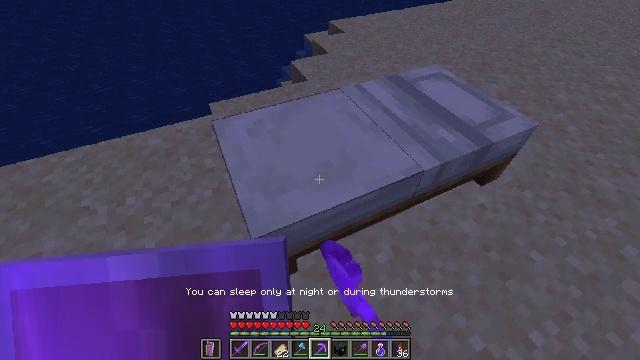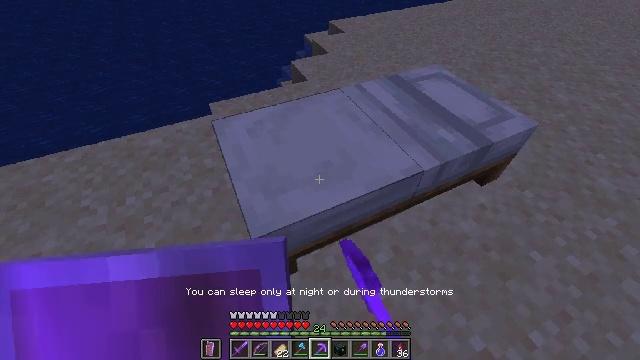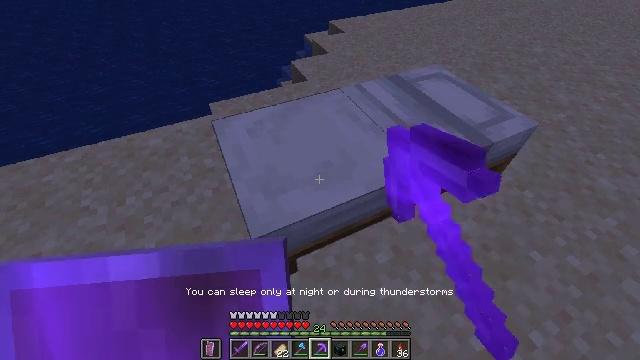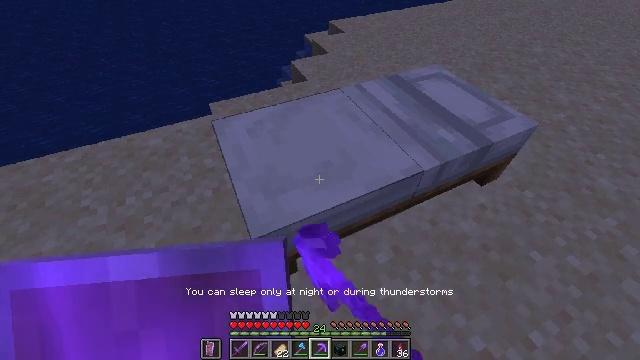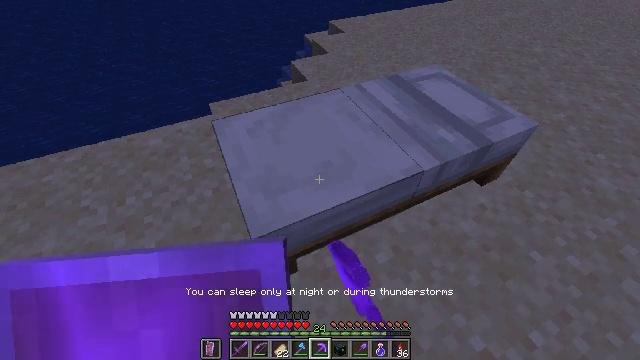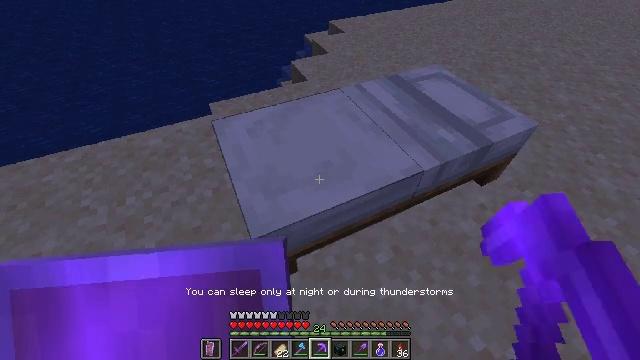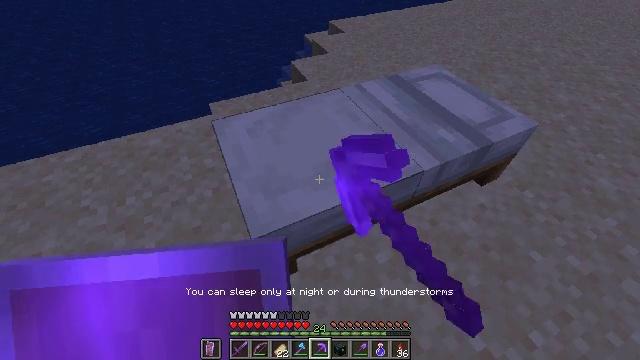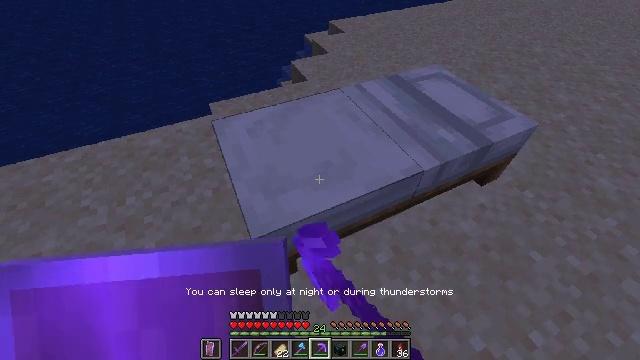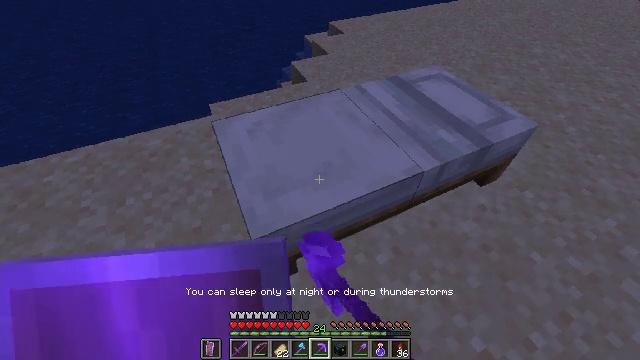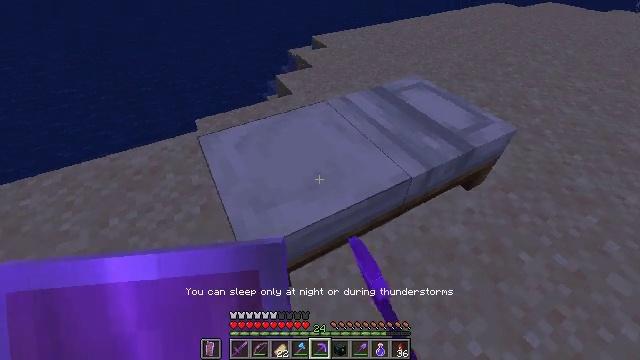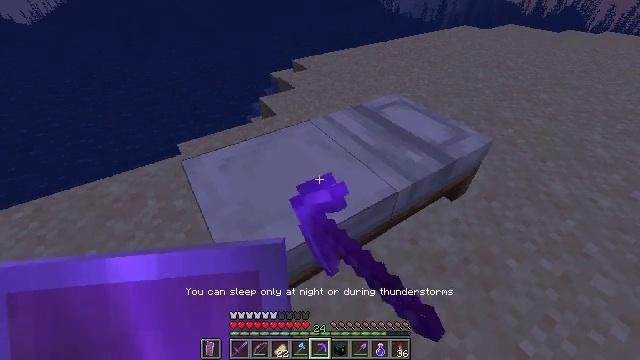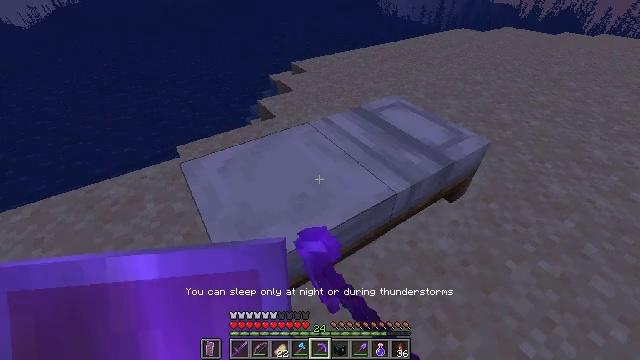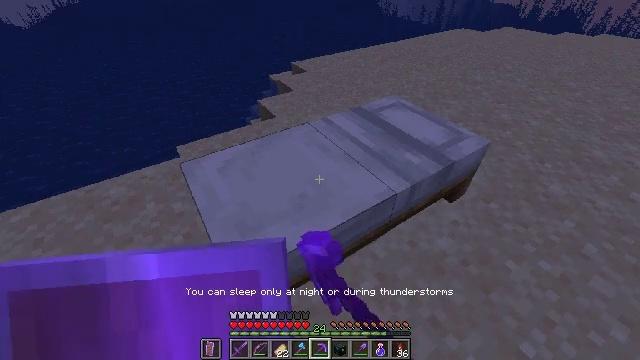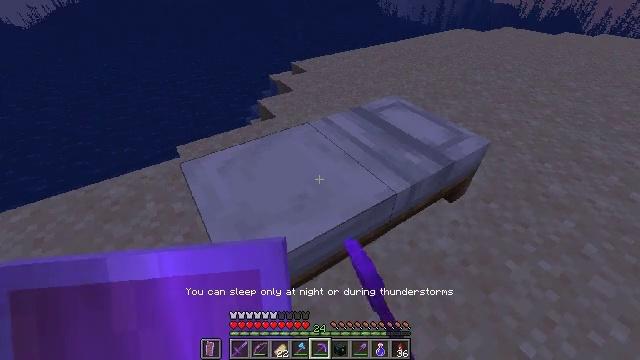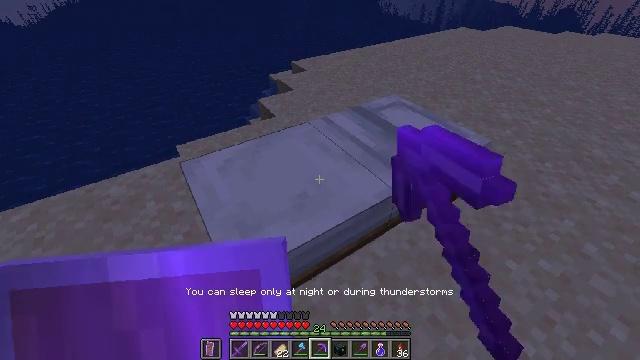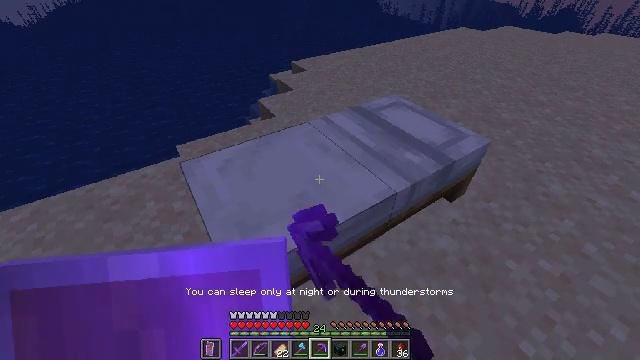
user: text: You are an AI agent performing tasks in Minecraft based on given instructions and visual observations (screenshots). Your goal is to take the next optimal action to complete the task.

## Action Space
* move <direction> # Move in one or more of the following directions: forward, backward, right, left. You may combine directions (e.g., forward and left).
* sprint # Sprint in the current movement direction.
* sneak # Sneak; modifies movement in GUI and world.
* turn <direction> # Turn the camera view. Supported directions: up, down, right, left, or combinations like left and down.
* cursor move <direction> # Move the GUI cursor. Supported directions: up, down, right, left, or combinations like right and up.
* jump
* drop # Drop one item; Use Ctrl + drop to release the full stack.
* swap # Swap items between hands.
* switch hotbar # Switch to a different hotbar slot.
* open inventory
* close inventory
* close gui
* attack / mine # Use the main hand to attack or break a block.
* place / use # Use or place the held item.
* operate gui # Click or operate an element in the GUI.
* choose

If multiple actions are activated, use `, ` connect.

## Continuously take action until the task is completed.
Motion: motion action
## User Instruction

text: Mine the white bed.
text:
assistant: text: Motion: use / place
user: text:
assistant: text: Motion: use / place
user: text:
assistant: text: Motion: use / place
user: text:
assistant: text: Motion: use / place
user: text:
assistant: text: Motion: use / place
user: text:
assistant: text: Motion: use / place
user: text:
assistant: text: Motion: use / place
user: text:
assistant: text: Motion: use / place
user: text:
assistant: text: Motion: turn right and up, use / place
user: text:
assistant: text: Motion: turn right and up, use / place
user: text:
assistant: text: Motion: use / place
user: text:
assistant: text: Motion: use / place
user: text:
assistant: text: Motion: use / place
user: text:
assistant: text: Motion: use / place
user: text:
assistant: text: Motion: use / place
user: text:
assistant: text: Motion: use / place
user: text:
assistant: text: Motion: use / place
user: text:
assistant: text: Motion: use / place
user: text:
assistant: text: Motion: use / place
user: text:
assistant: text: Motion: use / place
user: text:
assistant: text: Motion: use / place
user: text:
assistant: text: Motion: use / place
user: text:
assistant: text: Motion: use / place
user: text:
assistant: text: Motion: use / place
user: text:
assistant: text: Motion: use / place
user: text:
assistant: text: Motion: use / place
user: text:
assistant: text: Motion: use / place
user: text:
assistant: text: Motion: use / place
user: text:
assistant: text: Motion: use / place
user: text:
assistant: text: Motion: use / place